Question: I am monitoring the power of a laser and I want to know when n consecutive measurements are outside a safe range. I have a 'Queue(Of Double)' which has n items (2 in my example) at the time it's being checked. I want to check that items in the queue satisfy a condition, so I pass the items through a 'Count()' with a predicate. However, the count function always returns the number of items in the queue, even if they don't all satisfy the predicate.
'''
ElseIf _consecutiveMeasurements.AsEnumerable().Count(Function(m) m <= Me.CriticalLowLevel) = ConsecutiveCount Then
_ownedISetInstrument.Disable()
' do other things
'''
A view of the debugger with the execution moving into the 'If'.

Clearly, there are two measurements in the queue, and they are both greater than the 'CriticalLowLevel', so the count should be zero. I first tried 'Enumerable.Where(predicate).Count()' and I got the same result. What's going on?
Of course the values are below the CriticalLowLevel, which I had mistakenly set to 598 instead of 498 for testing. I had over-complicated the problem by focusing my attention on the code when it was my test case which was faulty. I guess I couldn't see the forest for the trees, so they say. Thanks Eric for pointing it out.
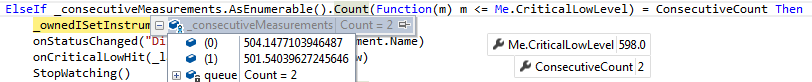
Answer: Based on your debug snapshot, it looks like both of your measurements are less than the critical level of 598.0, so I would expect the count to match the queue length.
Both data points are <= Me.CriticalLowLevel.
Can you share an example where one of the data points is > Me.CriticalLowLevel that still exhibits this behavior?